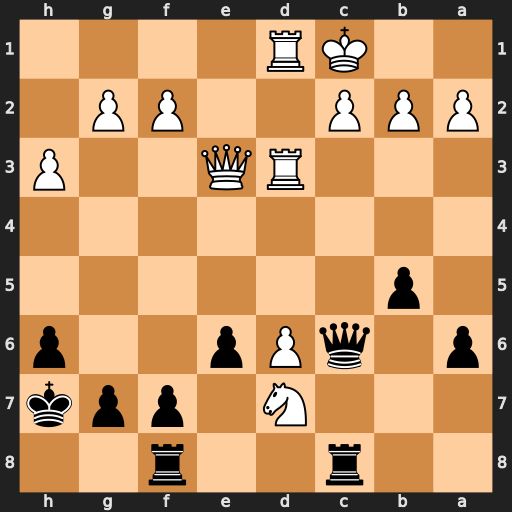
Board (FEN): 2r2r2/3N1ppk/p1qPp2p/1p6/8/3RQ2P/PPP2PP1/2KR4
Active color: b
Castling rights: -
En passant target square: -
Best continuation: Qxc2#